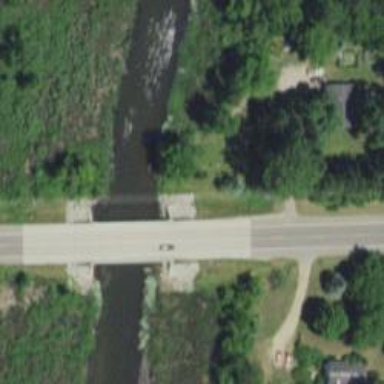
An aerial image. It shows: Secondary road crossing bridge.